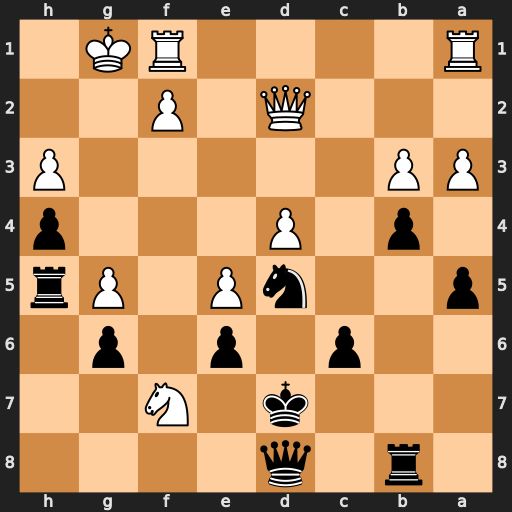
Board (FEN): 1r1q4/3k1N2/2p1p1p1/p2nP1Pr/1p1P3p/PP5P/3Q1P2/R4RK1
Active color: b
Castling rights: -
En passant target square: -
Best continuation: Qf8 f4 Qxf7